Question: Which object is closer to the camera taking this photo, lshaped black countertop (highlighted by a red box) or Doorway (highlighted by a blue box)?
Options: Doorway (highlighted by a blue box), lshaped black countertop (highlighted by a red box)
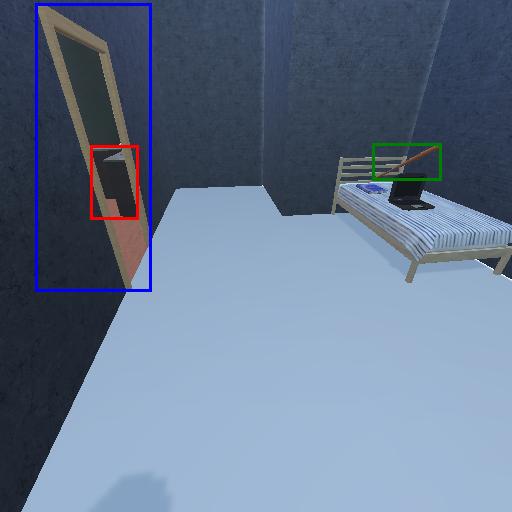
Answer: Doorway (highlighted by a blue box)